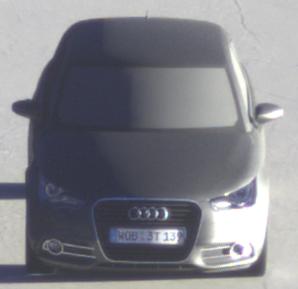
Make: Audi
Model: A1 Sportback 1.2 TFSI
Detailed model: A1 (8X) Sportback
Model produced from: 2012/03
Model produced until: 2014/11
Doors: 5
Color: gray
Road condition: dry road
Daytime: sunrise or sunset
Contrast: high contrast